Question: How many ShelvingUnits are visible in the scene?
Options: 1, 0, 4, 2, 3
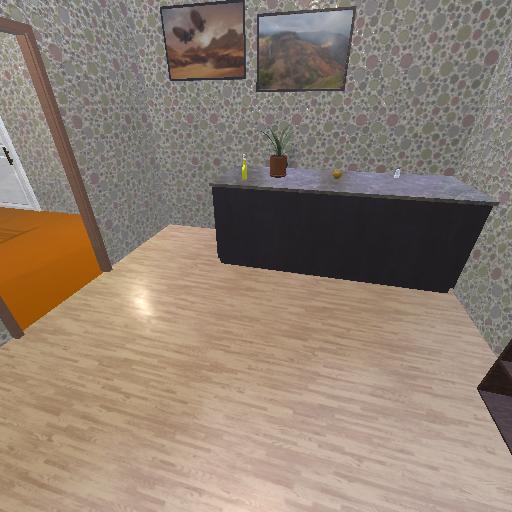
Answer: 1